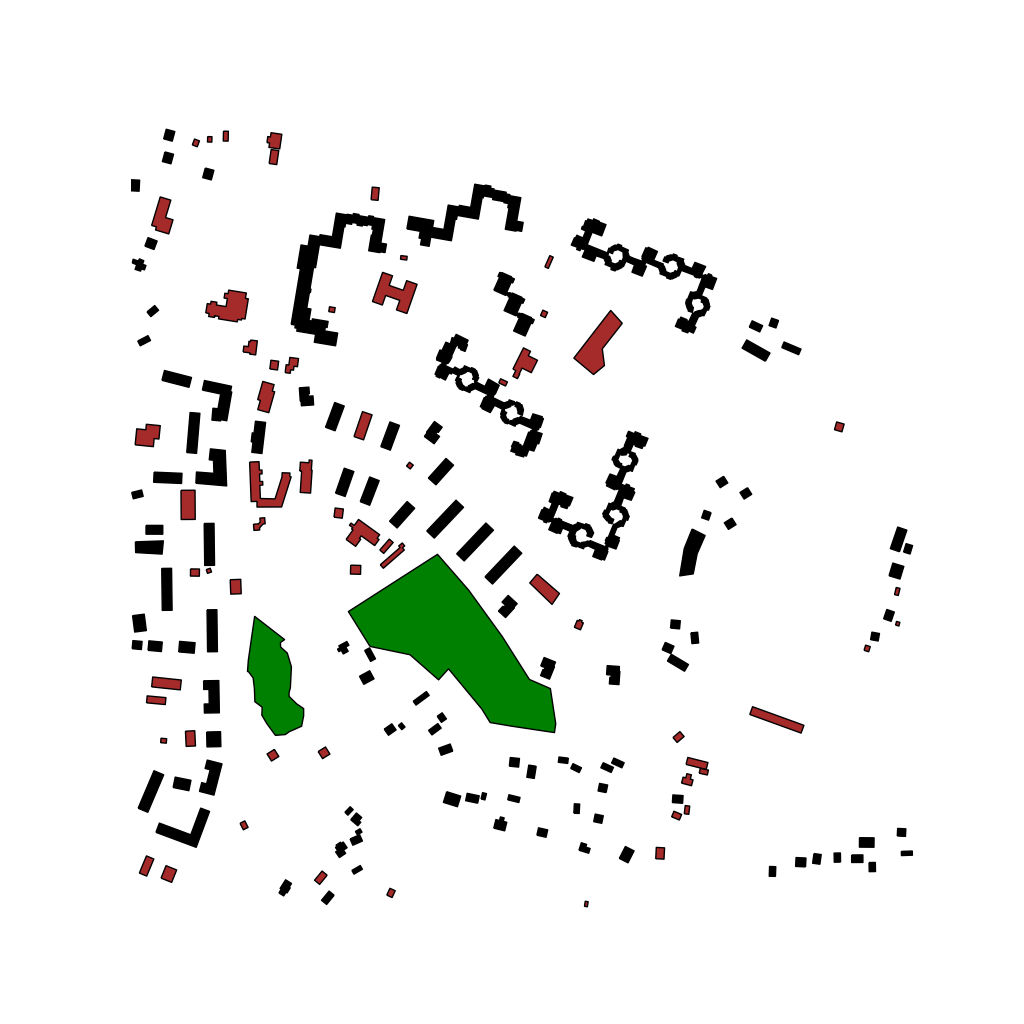
Tags: overhead vector_map, industrial, recreation, residential, historical, soviet, high_rise, individual_rise, low_rise, density_2, Building, Facility, Park, 1.0 km²